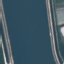
Land use / land cover: River